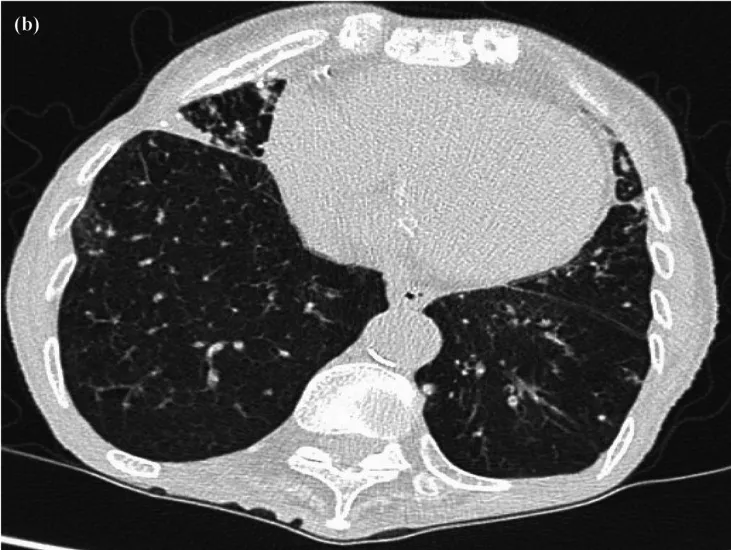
Progress of computed tomography of Case 2. (b) CT in early October 2023 showed the improvement of lobular central granular shadows in both lower lobes.
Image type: radiology (ct)